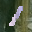
Label: 1